Question: Sorry for quite a dumb question, I'm new to iOS development.
I'm making an application which would able user to post, say something similar to Facebook or Twitter. Currently I'm making the 'New Post' page. I'm trying to find what is the UI object for an attachment bar, which will contain icon to add picture / character count, etc. Or if no such simple UI object exists, how can we make it?
The bar I meant is the light grey bar above the keyboard shown below:

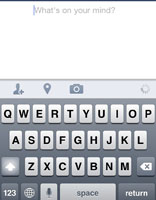
Answer: I guess what i mean is Toolbar